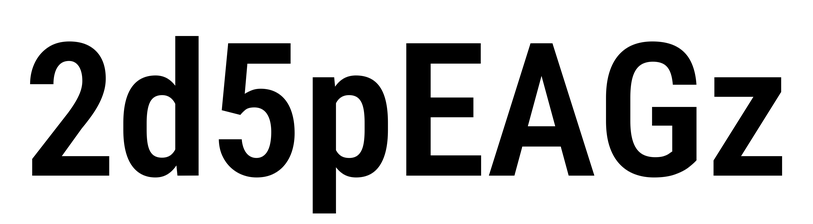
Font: Roboto_Condensed_SemiBold